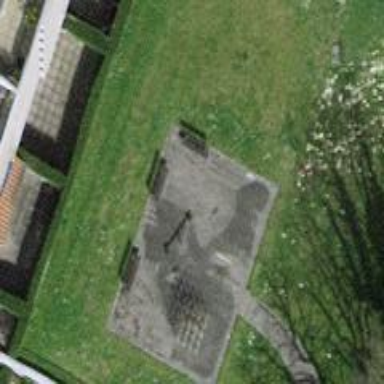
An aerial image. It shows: Bench for seating.